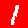
Digit: 1